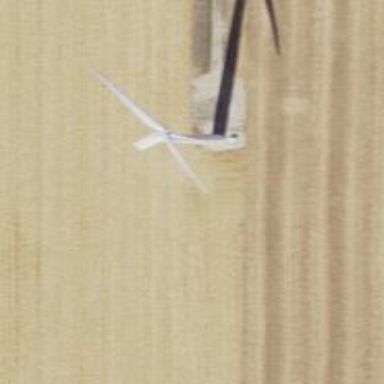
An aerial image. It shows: Wind generator in the form of horizontal axis wind turbine.